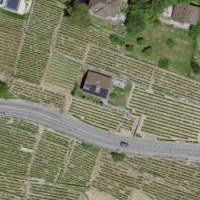
EUNIS habitat code: 40
Species observed at this site:
Juglans regia